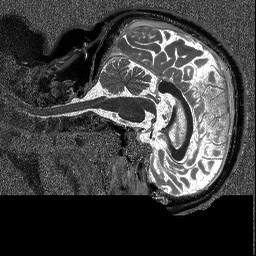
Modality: T1map
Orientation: sagittal
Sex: female